Field crop: tomato
Growth stage: 1
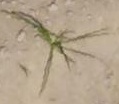
Species: cyperus